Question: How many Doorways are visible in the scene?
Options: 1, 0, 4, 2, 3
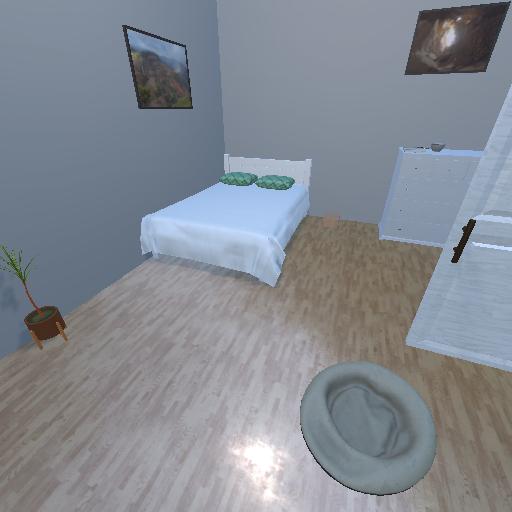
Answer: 1